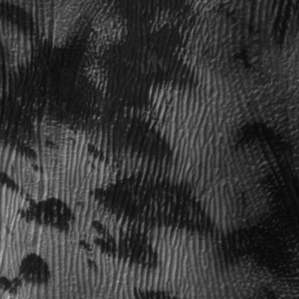
Label: frost